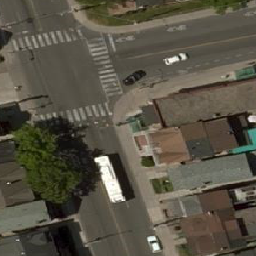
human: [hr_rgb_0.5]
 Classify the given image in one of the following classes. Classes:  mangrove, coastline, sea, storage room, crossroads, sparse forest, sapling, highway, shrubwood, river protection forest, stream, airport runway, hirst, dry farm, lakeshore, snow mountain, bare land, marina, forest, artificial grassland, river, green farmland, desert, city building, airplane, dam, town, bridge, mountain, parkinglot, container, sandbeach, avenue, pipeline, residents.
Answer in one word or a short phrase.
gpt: crossroads